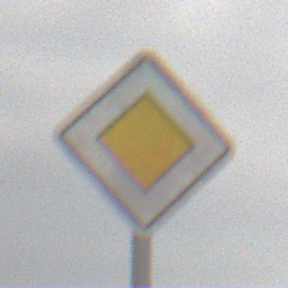
Verkehrszeichen: Vorfahrtsstrasse
Umgebung: Outdoor, Nature
Tageszeit: MorningAfternoon
Wetter: Overcast
Licht: Natural
Jahreszeit: NotSpecified
Kontrast: LowContrast